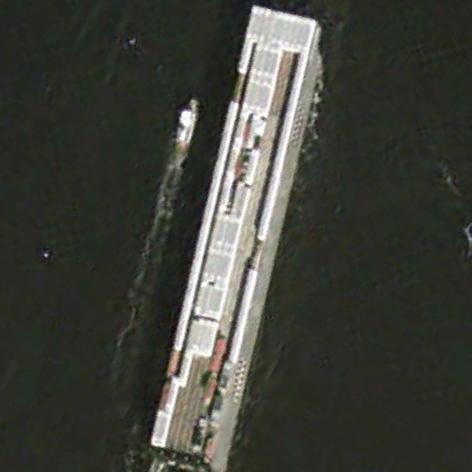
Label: civil